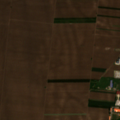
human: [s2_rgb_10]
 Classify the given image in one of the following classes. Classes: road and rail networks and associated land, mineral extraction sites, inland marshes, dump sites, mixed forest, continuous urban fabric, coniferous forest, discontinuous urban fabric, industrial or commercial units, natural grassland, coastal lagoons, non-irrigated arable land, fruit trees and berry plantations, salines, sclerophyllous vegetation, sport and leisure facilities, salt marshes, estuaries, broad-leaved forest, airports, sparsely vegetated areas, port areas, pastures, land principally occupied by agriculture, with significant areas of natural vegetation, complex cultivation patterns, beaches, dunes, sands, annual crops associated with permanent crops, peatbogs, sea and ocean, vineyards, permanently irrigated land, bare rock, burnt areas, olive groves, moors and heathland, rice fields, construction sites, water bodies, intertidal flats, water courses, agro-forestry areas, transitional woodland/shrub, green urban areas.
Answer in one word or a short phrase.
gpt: industrial or commercial units, non-irrigated arable land